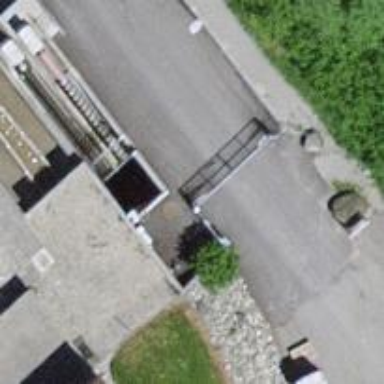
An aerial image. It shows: Gate.